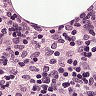
Metastatic tissue present: no